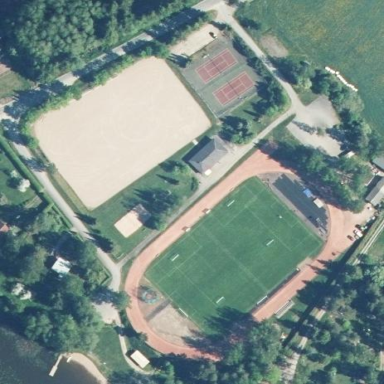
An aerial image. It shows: Sports center with multiple sports facilities.